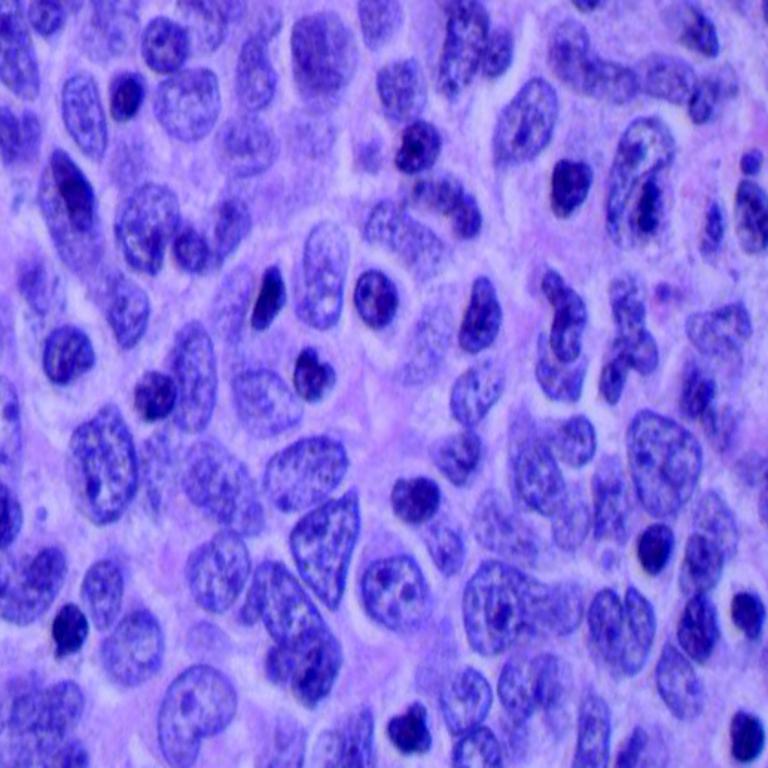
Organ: lung
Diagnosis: squamous carcinomas